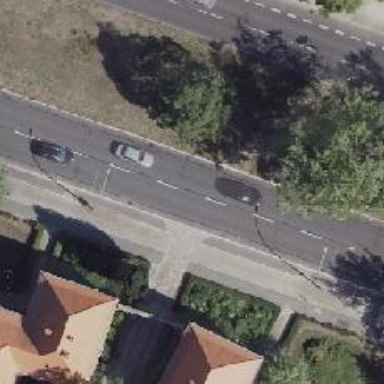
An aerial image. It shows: Secondary road with asphalt surface. There is parallel parking lane on the right side and track for cycling on the right as well.